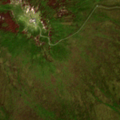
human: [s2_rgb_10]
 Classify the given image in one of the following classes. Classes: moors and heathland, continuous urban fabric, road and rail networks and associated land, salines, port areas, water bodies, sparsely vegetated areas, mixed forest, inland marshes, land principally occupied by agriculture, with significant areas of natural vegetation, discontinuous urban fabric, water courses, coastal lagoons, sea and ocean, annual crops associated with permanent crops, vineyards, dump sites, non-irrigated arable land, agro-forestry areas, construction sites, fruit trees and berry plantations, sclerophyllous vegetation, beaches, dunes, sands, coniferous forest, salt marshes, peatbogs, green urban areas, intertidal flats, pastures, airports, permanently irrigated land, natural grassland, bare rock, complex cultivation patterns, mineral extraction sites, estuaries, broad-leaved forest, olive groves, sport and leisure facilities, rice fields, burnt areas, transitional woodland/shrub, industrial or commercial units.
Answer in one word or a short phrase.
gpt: moors and heathland, peatbogs